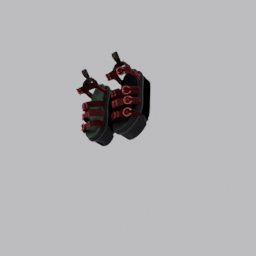
Label: people